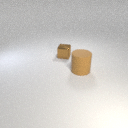
large brown rubber cylinder in front of small brown metal cube